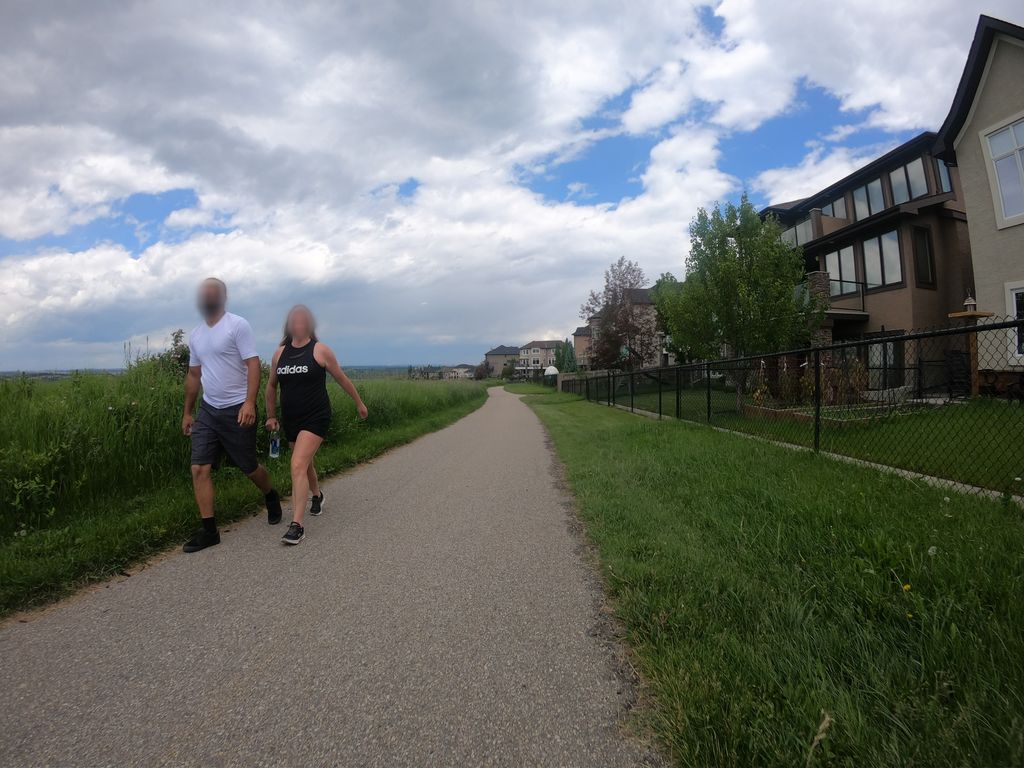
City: calgary